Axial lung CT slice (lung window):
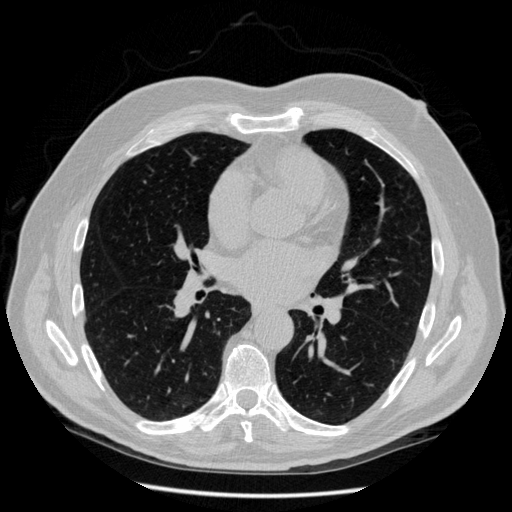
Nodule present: no